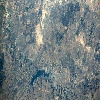
Label: land